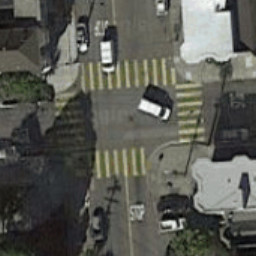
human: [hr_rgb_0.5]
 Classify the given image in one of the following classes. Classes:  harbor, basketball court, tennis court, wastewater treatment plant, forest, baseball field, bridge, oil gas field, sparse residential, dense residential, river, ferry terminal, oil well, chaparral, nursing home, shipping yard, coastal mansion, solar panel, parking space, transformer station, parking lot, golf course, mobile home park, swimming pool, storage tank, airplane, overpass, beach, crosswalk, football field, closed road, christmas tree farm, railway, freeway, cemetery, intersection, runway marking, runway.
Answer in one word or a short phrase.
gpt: crosswalk